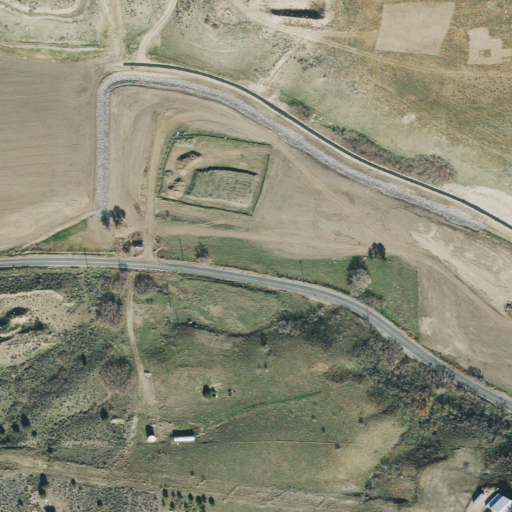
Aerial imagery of valley in Utah named Butterfield Canyon containing shrub, open development, cultivated crops, low intensity development, and grassland